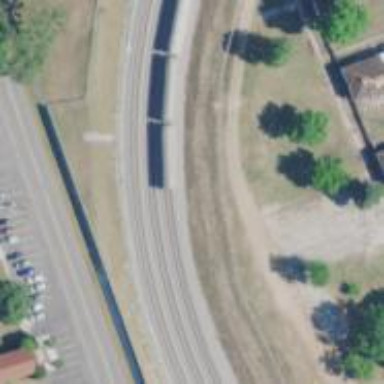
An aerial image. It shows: Railway spur service.